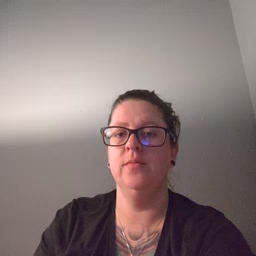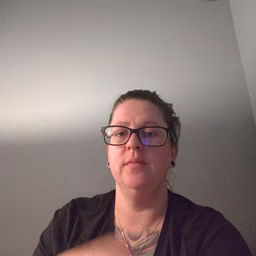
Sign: flag